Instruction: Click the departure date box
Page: home
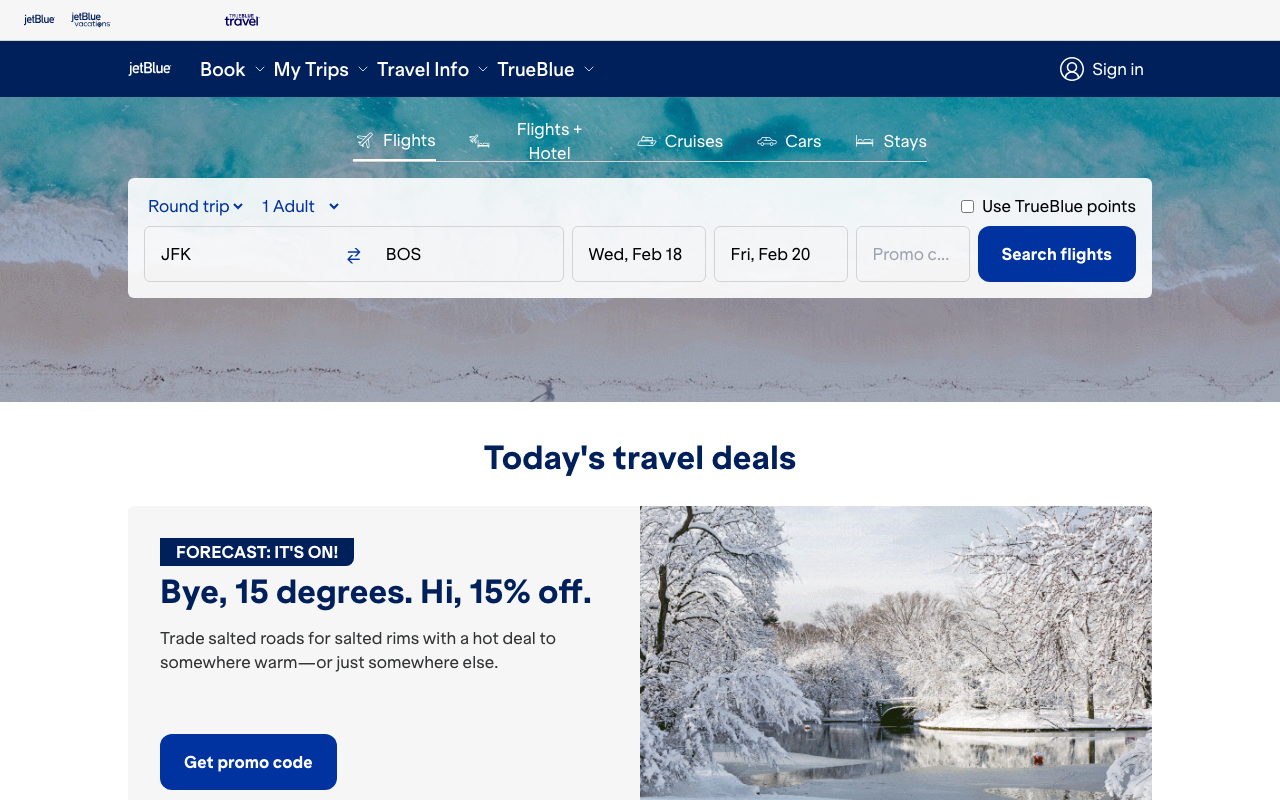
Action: click